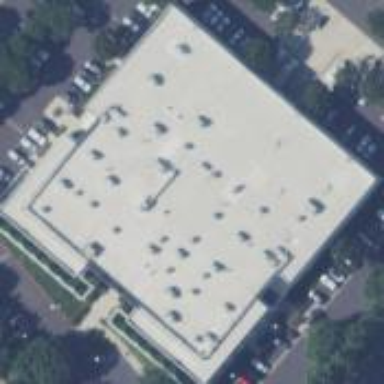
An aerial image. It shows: Commercial building.